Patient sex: M
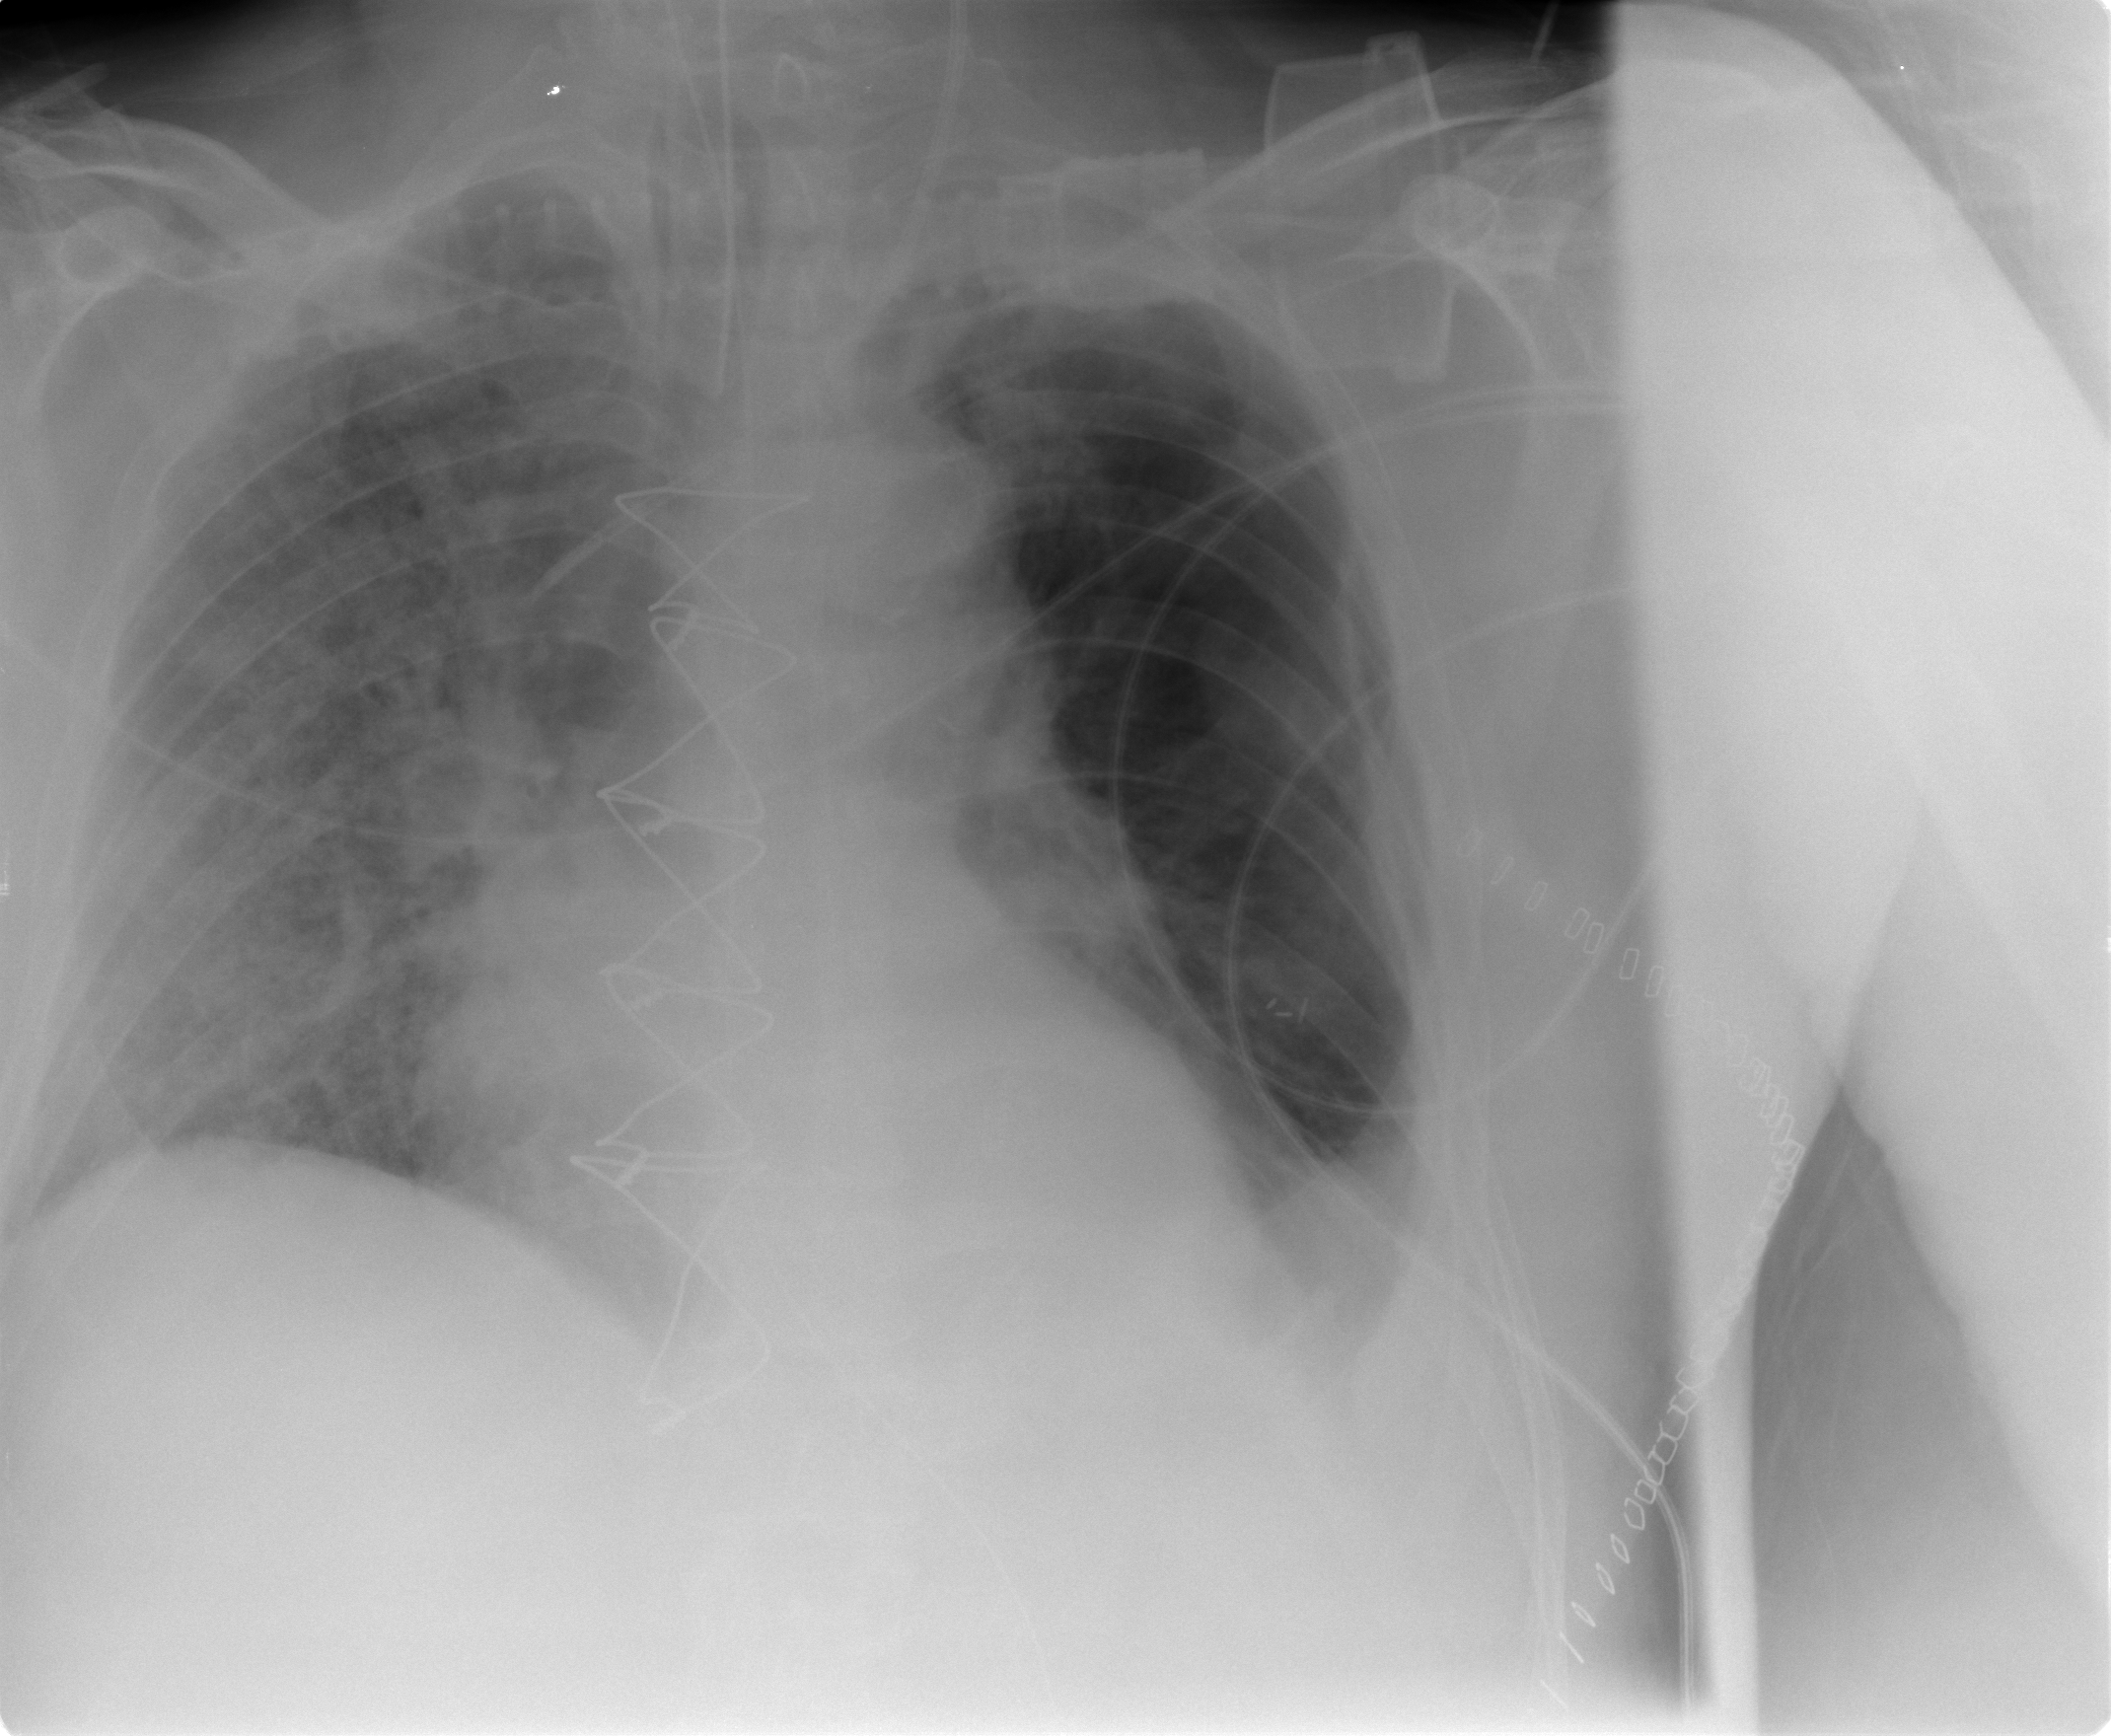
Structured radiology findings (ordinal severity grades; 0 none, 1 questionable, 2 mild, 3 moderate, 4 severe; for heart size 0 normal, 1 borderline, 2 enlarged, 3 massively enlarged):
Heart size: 0
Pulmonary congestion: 0
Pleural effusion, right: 0
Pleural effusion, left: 2
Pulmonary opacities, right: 3
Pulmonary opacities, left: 0
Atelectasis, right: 2
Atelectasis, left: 2